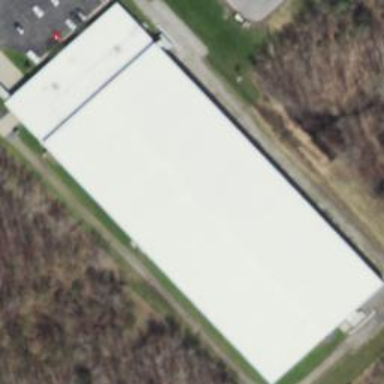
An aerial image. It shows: Industrial building.